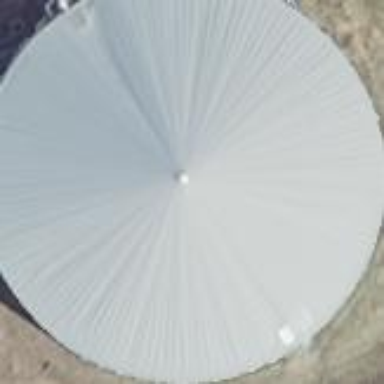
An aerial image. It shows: Storage tank that is man-made.